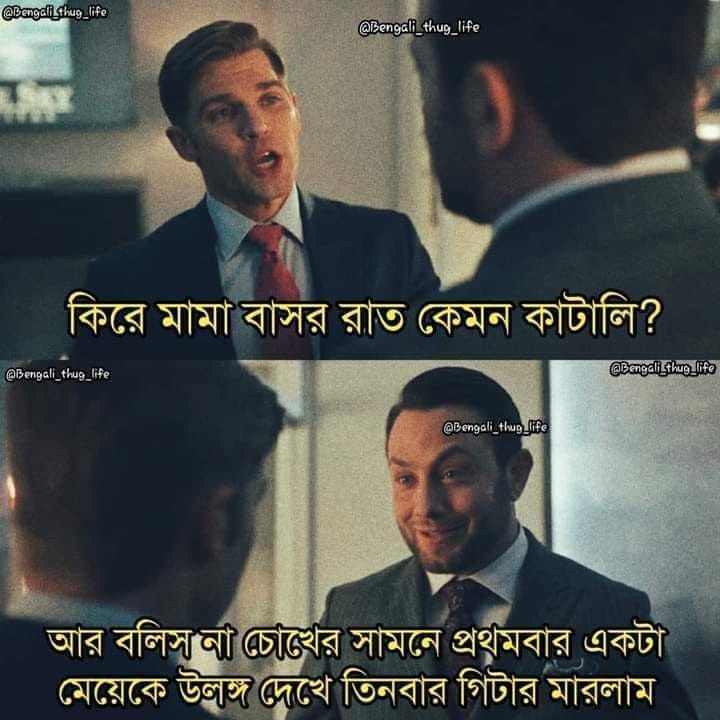
Caption: কিরে মামা বাসর রাত কেমন কাটালি ?    আর বলিস না চোখের সামনে প্রথমবার একটা মেয়েকে উলংগ দেখে তিনবার গিটার মারলাম
Label: hate